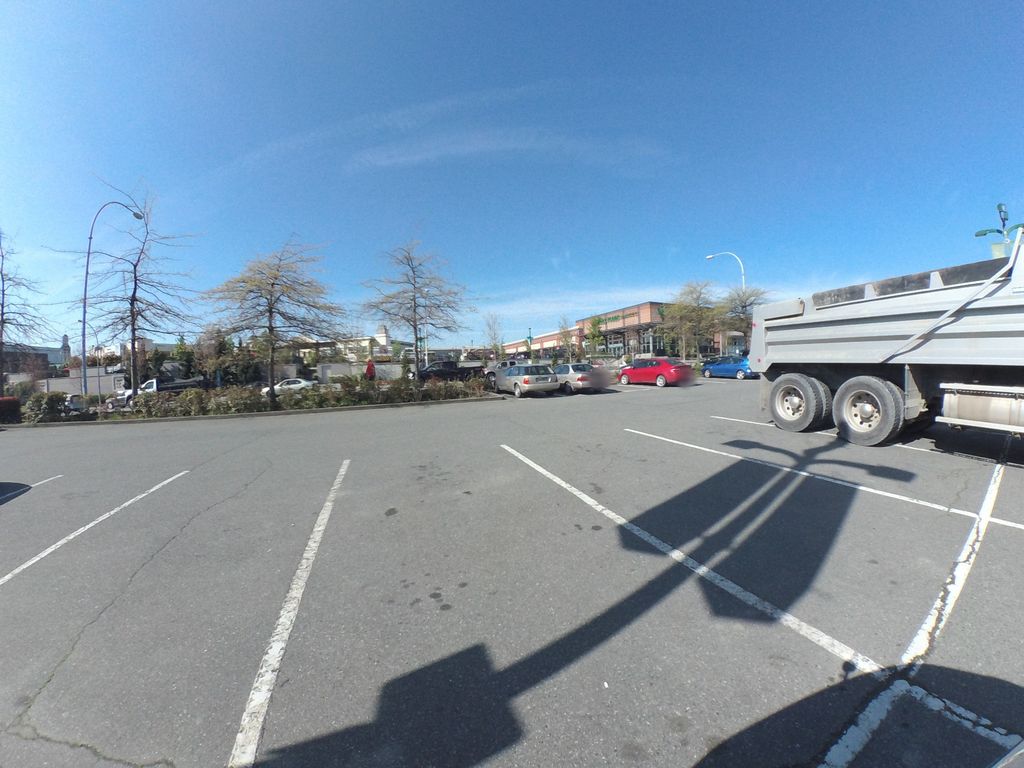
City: victoria